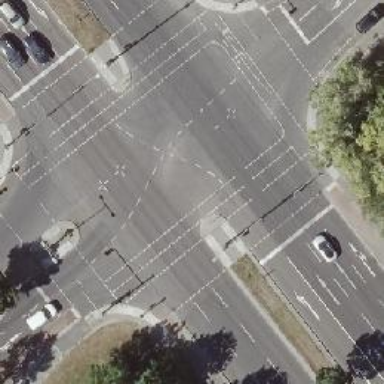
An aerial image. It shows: Asphalt cycleway with traffic signal crossing.